Interaction volume radius: 5 \u00c5
Interaction volume height: 15 \u00c5
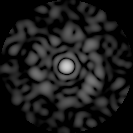
Disorder parameter: 0.8293